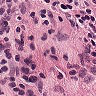
Metastatic tissue present: no